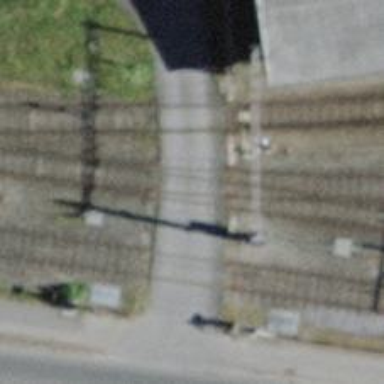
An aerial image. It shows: Railway level crossing.